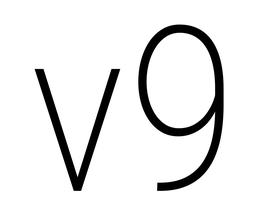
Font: Roboto_Condensed_ExtraLight